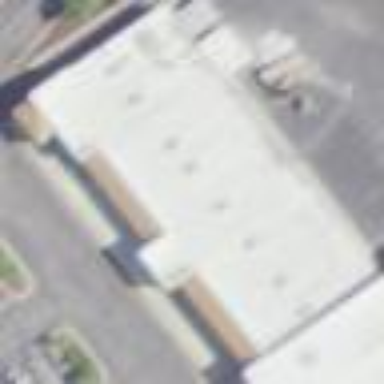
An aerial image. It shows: Retail building.